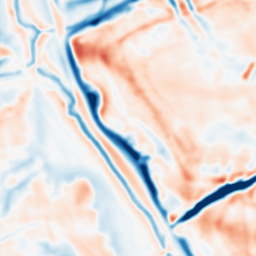
Category: multiscale
Decomposition family: dog_multiscale
Decomposition parameters: sigma_ratio: 1.4
n_scales: 4
base_sigma: 2
Upsampling method: fft_zeropad
Upsampling parameters: scale: 4
Upsampling scale: 4